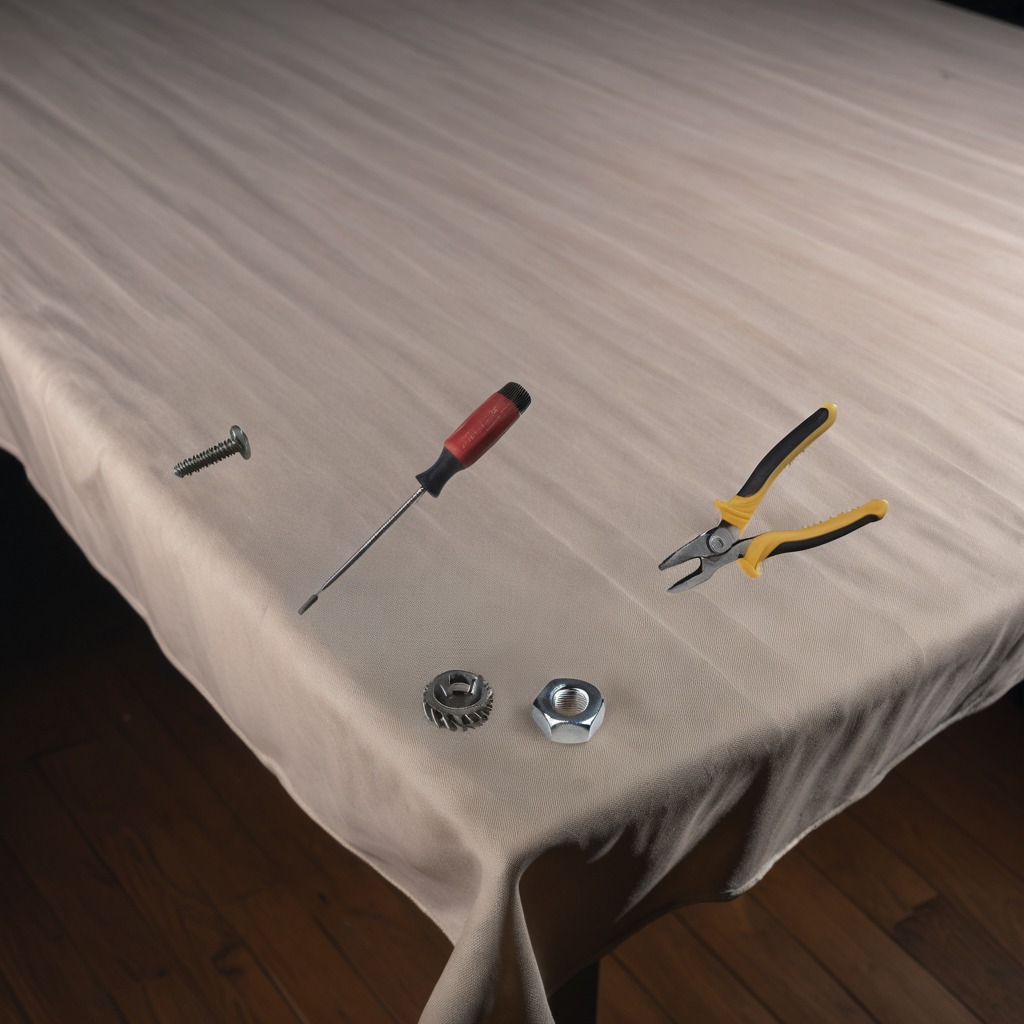
A steel gear with teeth, a metal machine screw, a pair of pliers, a screwdriver, and a metal nut are lying on the wooden table.